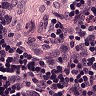
Metastatic tissue present: no